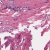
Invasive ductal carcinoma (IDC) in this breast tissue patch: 0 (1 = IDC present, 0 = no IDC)